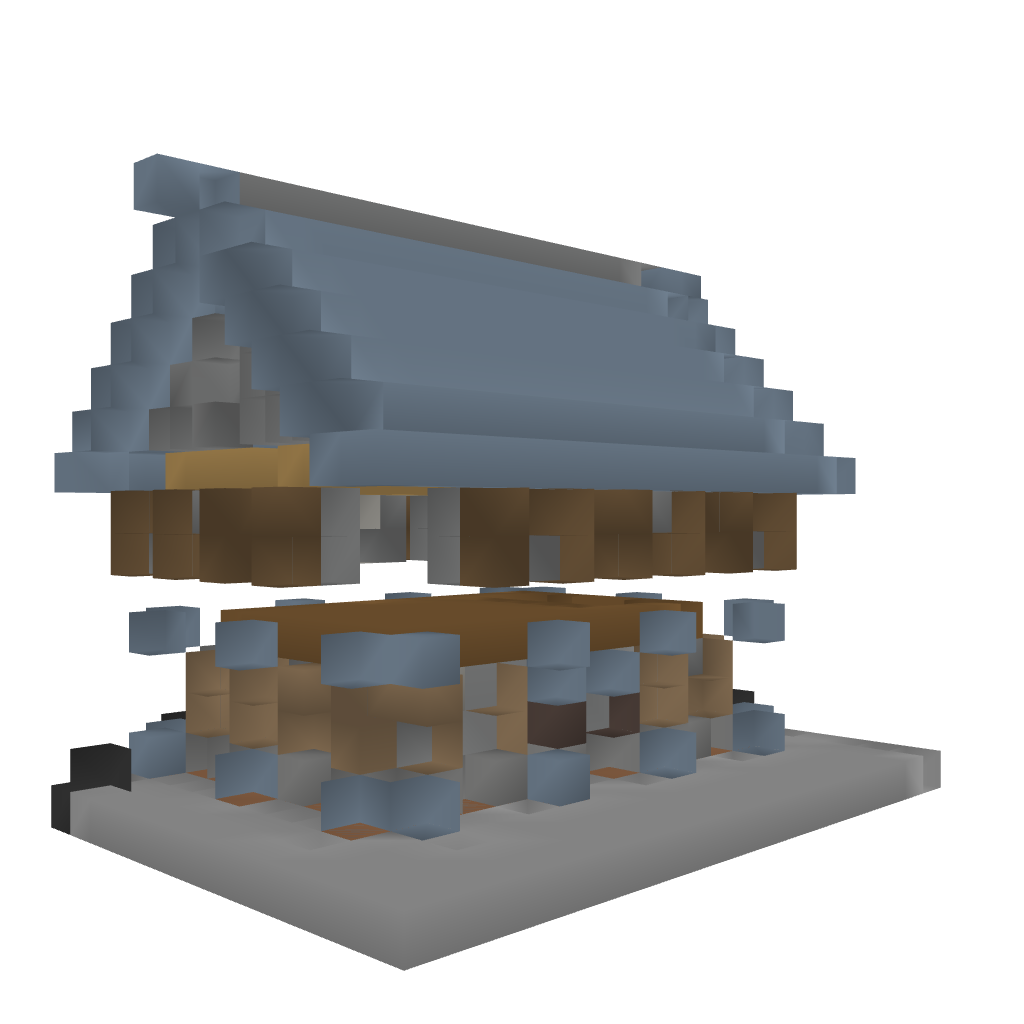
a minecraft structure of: Medieval House Small